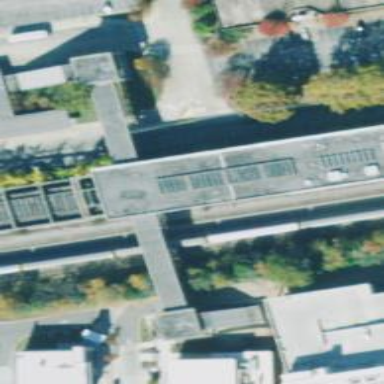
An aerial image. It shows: Railway stop.